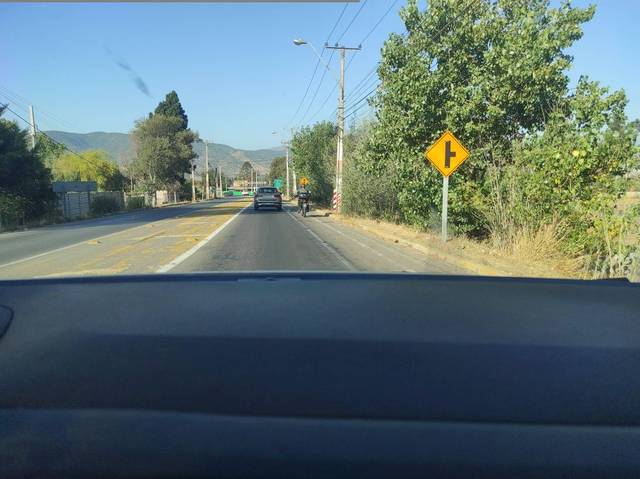
Region: Chile
Coordinates: -33.019, -71.274